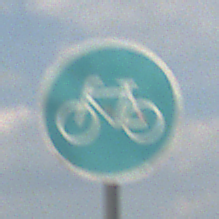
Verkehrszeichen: Radweg
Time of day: MorningAfternoon
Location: Outdoor (Nature)
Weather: PartlyCloudy
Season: NotSpecified
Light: Natural